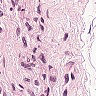
Metastatic tissue present: yes